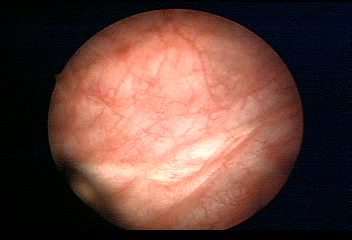
Modality: WLC
Class: Normal mucosa
Bladder cancer association: No